Question: What is the value of the measurement in the image?
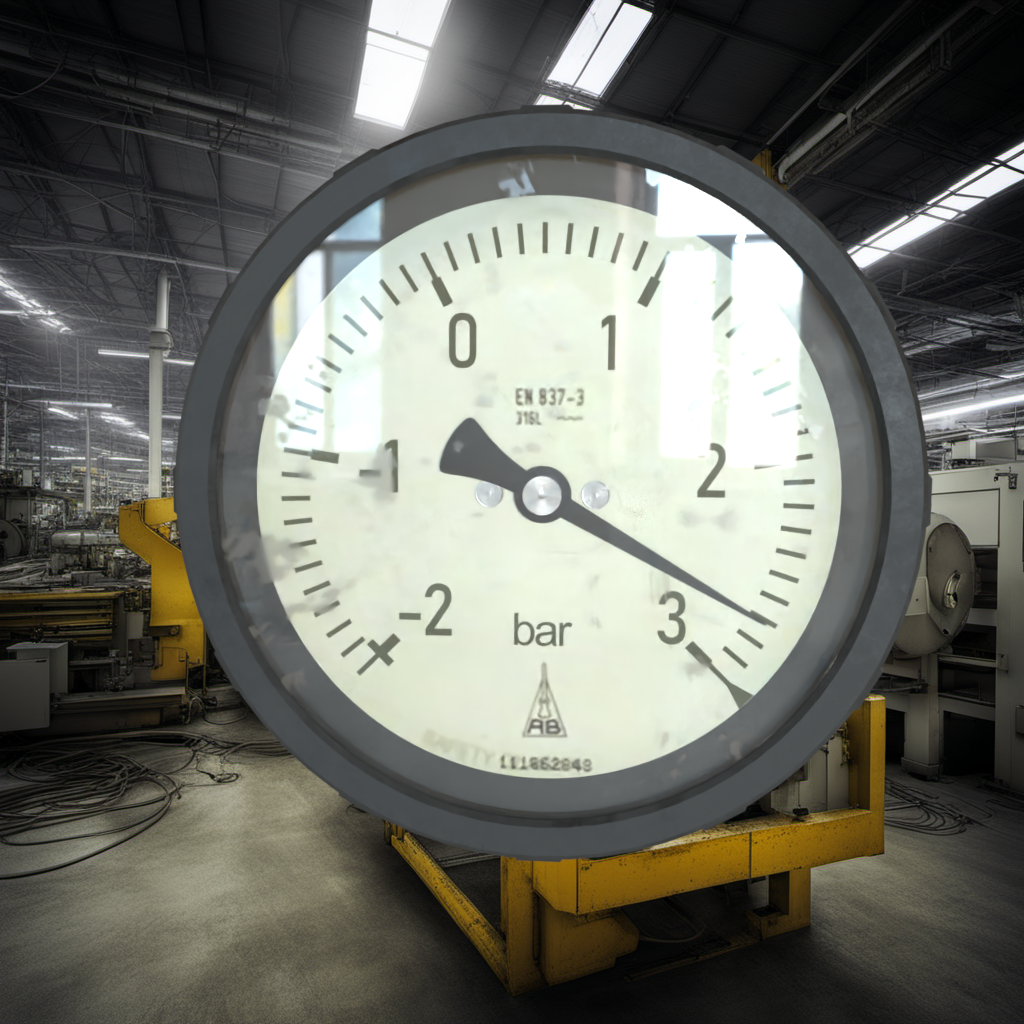
Answer: The result is 2.77
Question: What is the value range of the measurement in the image?
Answer: The range is from -2 to 3
Question: What is the minimum and maximum reading range of this measurement?
Answer: The minimum value is -2 and the maximum value is 3